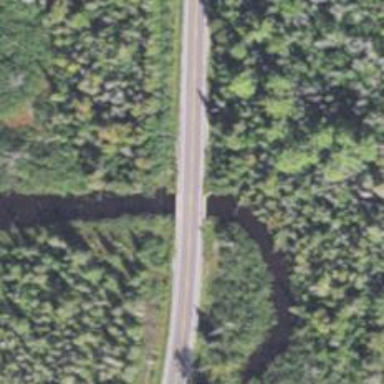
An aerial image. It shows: Tertiary road passing over bridge.